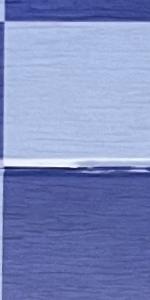
Label: Empty